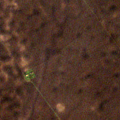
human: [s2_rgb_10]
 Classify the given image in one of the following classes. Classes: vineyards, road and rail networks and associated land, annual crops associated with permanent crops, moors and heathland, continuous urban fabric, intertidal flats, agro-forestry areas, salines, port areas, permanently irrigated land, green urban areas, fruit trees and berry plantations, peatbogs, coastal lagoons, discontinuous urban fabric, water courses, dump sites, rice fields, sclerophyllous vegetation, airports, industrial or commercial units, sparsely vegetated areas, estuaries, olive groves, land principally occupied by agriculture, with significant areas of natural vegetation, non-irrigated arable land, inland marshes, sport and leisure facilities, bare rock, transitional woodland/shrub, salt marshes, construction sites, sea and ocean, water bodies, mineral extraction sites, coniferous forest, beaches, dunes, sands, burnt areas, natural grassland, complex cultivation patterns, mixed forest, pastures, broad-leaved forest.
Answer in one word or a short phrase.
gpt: non-irrigated arable land